Field crop: maize
Growth stage: 1
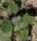
Species: chenopodium